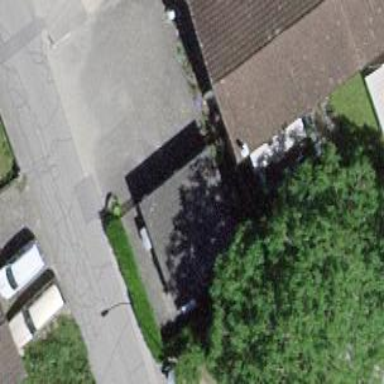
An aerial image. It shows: Garage building.